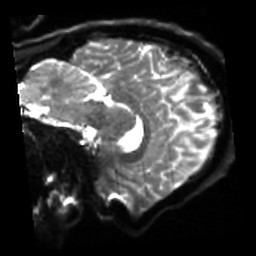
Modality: sbref
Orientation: sagittal
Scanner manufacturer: siemens
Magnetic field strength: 3 T
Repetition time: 4 s
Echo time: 0.0594 s